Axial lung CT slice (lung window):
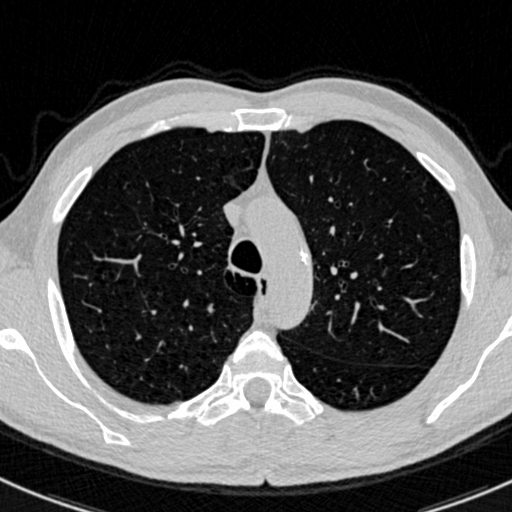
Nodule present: no